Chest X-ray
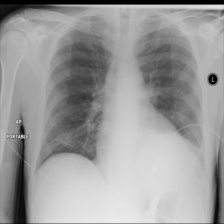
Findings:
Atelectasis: positive
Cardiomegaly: negative
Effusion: negative
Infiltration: negative
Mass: negative
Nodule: negative
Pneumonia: negative
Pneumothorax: negative
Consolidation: negative
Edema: negative
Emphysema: negative
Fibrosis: negative
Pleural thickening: negative
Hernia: negative